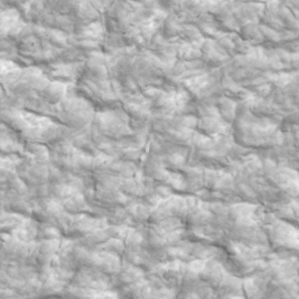
Label: non_frost